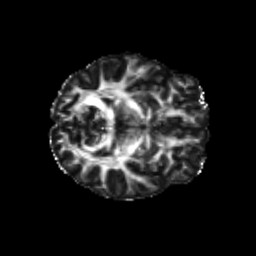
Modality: FA
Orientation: axial
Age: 21
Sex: female
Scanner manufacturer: siemens
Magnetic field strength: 3 T
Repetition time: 8.6 s
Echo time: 0.095 s